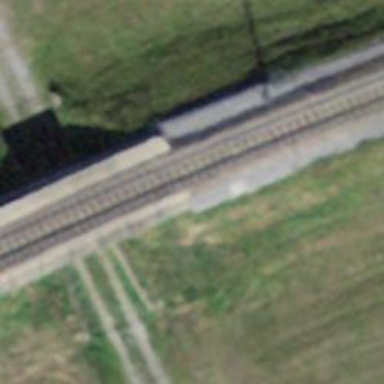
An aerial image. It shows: Narrow-gauge railway bridge with electrified contact line.